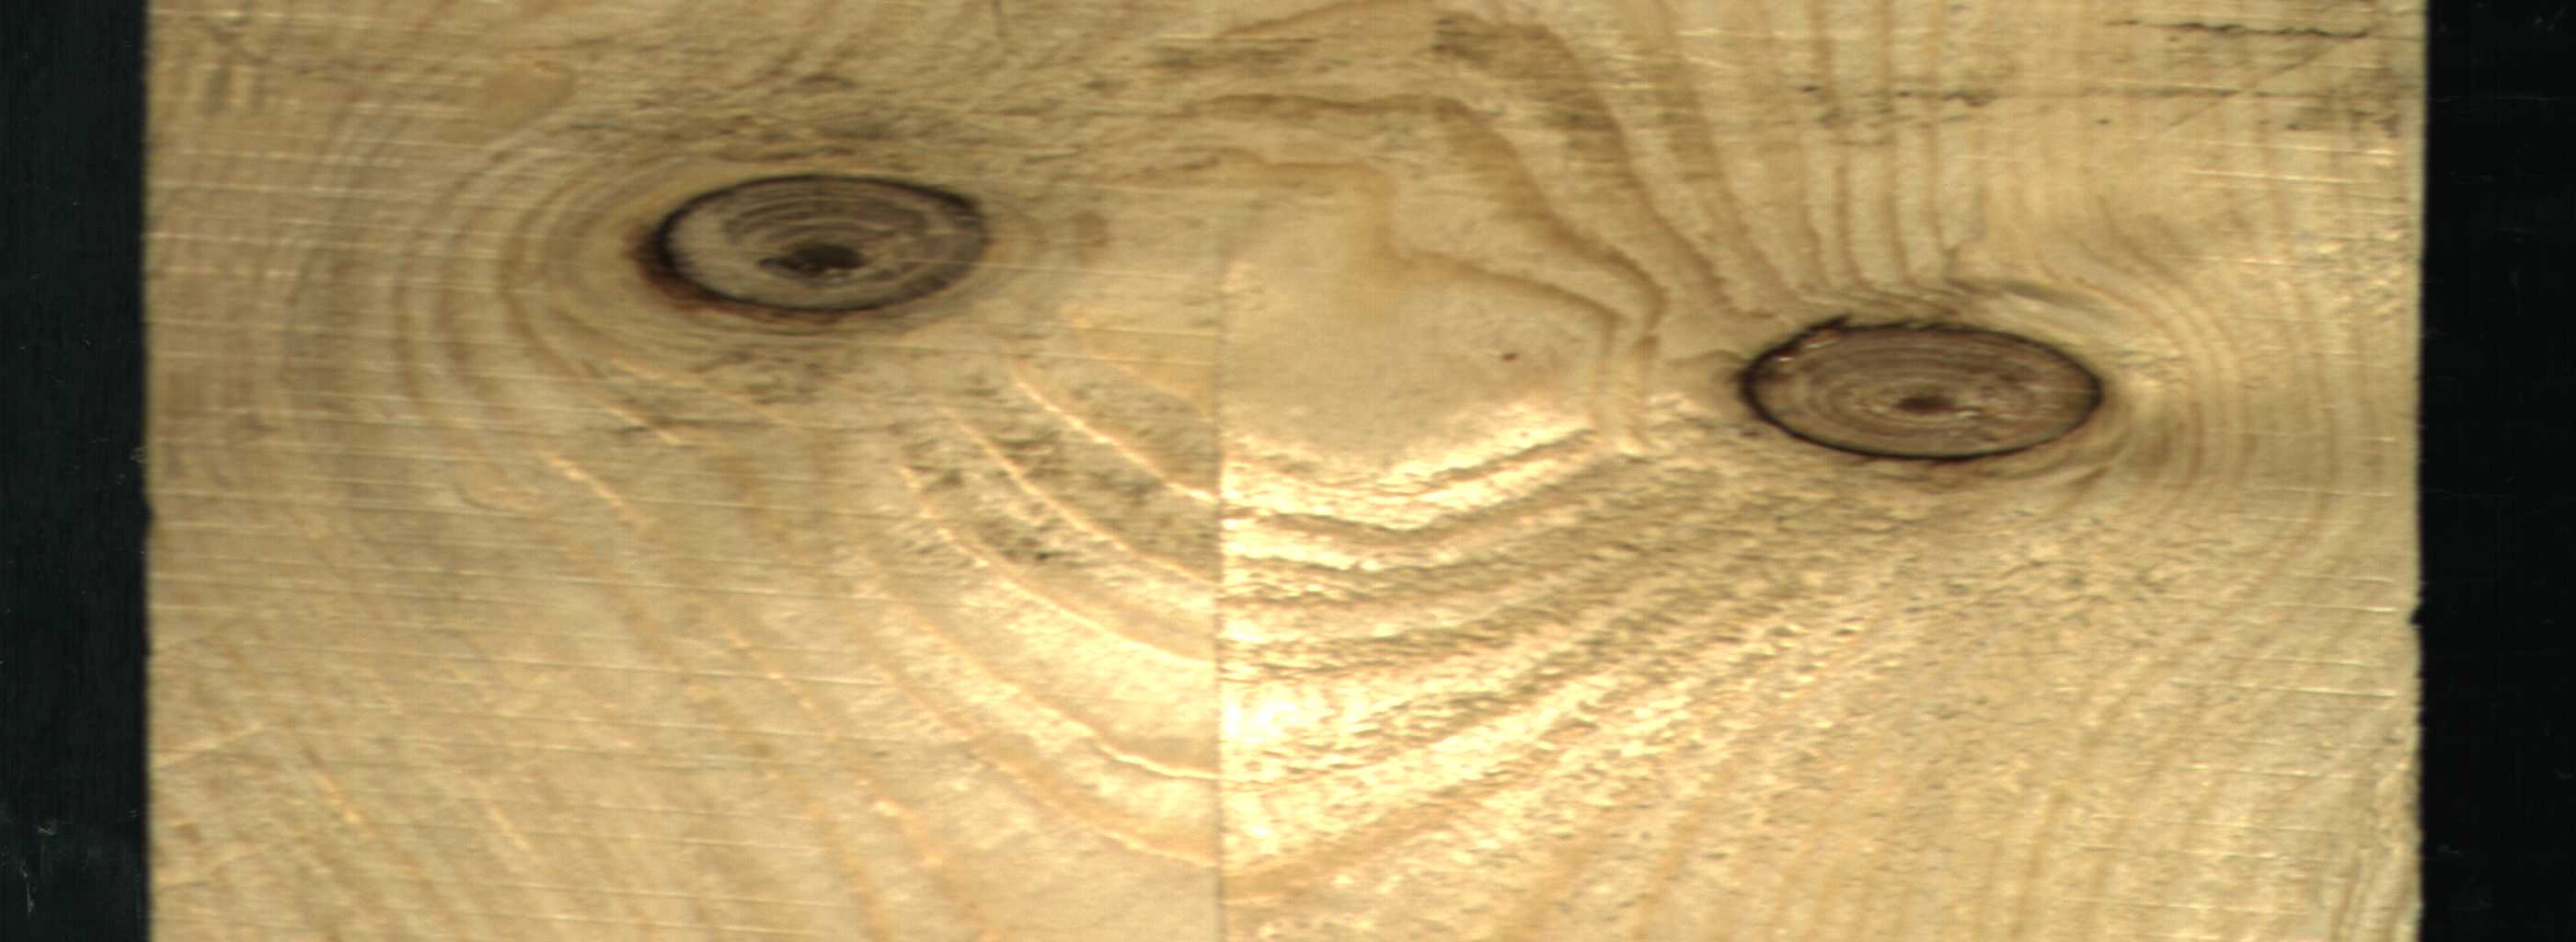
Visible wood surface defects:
Dead_Knot
Dead_Knot